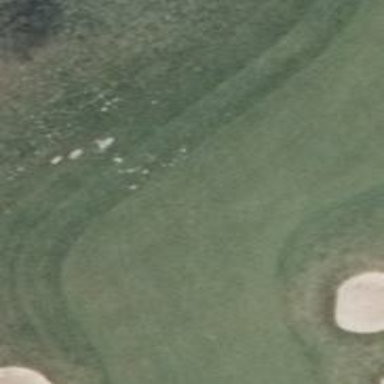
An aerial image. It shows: Golf hole.